Question: I'm trying to get the total & average of some variables based on date. I have fuel data & driving data of several vehicles. Fuel data consist of several dates whereas driving data consist of more dates (Logically you'll only refuel after x trips). My end result would be to get the sum/average driving data based on fuel dates.
Fuel data:
'''
plate = c("AB123", "AB123", "AB123", "AB123", "AC234", "AC234", "AC234", "AC234", "AD345", "AD345")
date = c("2017-09-08", "2017-09-11", "2017-09-13", "2017-09-20", "2017-09-06", "2017-09-08", "2017-09-15", "2017-09-23", "2017-09-10", "2017-09-18")
liter = c(33, 15, 28, 40, 43, 20, 25, 50, 26, 48)
df1 = data.frame(plate, date, liter)
'''
Driving data:
'''
plate = c("AB123", "AB123", "AB123", "AB123", "AB123", "AB123", "AB123", "AB123", "AB123", "AB123", "AB123", "AB123", "AC234", "AC234", "AC234", "AC234", "AC234", "AC234", "AC234", "AC234", "AC234", "AC234", "AC234", "AC234", "AD345", "AD345", "AD345", "AD345", "AD345", "AD345", "AD345", "AD345", "AD345", "AD345", "AD345")
date = c("2017-09-01", "2017-01-05", "2017-09-08", "2017-09-10", "2017-09-11", "2017-09-12", "2017-09-13", "2017-09-16", "2017-09-17", "2017-09-20", "2017-09-22", "2017-09-25", "2017-09-02", "2017-09-03", "2017-09-06", "2017-09-07", "2017-09-08", "2017-09-09", "2017-09-13", "2017-09-15", "2017-09-17", "2017-09-20", "2017-09-23", "2017-09-25", "2017-09-01", "2017-09-04", "2017-09-09", "2017-09-12", "2017-09-15", "2017-09-18", "2017-09-19", "2017-09-20", "2017-09-23", "2017-09-27", "2017-09-30")
mileage = c(50, 64, 45, 70, 58, 41, 22, 15, 90, 48, 52, 48, 29, 65, 70, 46, 88, 71, 40, 51, 38, 91, 74, 61, 41, 33, 59, 81, 72, 65, 43, 81, 20, 49, 39)
accx = c(0, 3, 4, 0, 8, 11, 2, 5, 9, 10, 2, 22, 9, 6, 7, 6, 8, 1, 0, 1, 8, 1, 7, 6, 4, 3, 9, 11, 22, 15, 13, 1, 2, 4, 9)
df2 = data.frame(plate, date, mileage,accx)
'''
Merging both data
'''
df.all = left_join(df2, df1, by.x =c("plate", "date"))
'''
I'd like to get the total mileage(sum) and average accx based on fuel dates. The end result should look like this:

Is there a way to use dplyr to mutate the desired results? FYI I only need the mutated parameters with their plates (result line 1,2,4,6,8,etc isn't needed)
Thanks in advance!
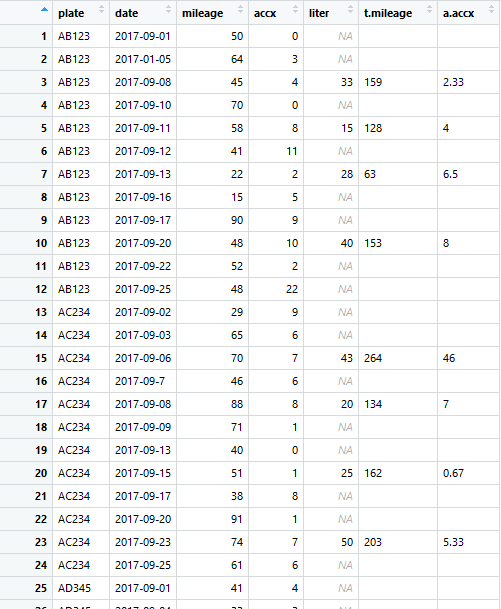
Answer: There might be a more elegant way, but this works:
'''
library(dplyr)
df.all %>%
mutate(date = as.Date(date)) %>%
group_by(plate) %>%
arrange(plate, date) %>%
mutate(t.mileage = cumsum(mileage) * !is.na(liter),
t.accx = cumsum(accx) * !is.na(liter),
n = seq_len(n())) %>%
filter(!is.na(liter)) %>%
mutate(t.mileage.lag = lag(t.mileage),
t.accx.lag = lag(t.accx),
n.lag = lag(n),
t.mileage = ifelse(!is.na(t.mileage.lag), t.mileage - t.mileage.lag, t.mileage),
a.accx = ifelse(!is.na(t.accx.lag), (t.accx - t.accx.lag)/(n - n.lag), t.accx/n)) %>%
select(-t.mileage.lag, -t.accx.lag, -n.lag, -n, -t.accx)
# A tibble: 9 x 7
# Groups: plate [3]
# plate date mileage accx liter t.mileage a.accx
# <chr> <date> <dbl> <dbl> <dbl> <dbl> <dbl>
# 1 AB123 2017-09-08 45 4 33 159 2.<PHONE>
# 2 AB123 2017-09-11 58 8 15 128 4.<PHONE>
# 3 AB123 2017-09-13 22 2 28 63 6.<PHONE>
# 4 AB123 2017-09-20 48 10 40 153 8.<PHONE>
# 5 AC234 2017-09-06 70 7 43 164 7.<PHONE>
# 6 AC234 2017-09-08 88 8 20 134 7.<PHONE>
# 7 AC234 2017-09-15 51 1 25 162 <PHONE>
# 8 AC234 2017-09-23 74 7 50 203 5.<PHONE>
# 9 AD345 2017-09-18 65 15 48 351 10.<PHONE>
'''
Group by plate to only calculate the following per different plate. Then calculate the totale mileage and totale accx with 'cumsum', but only keep the values where we have non-missing liter. Also count how many drives we have with n. Then as we're only interested in the information where we fuel the car we filter by non-missing liter. Using 'lag' subtract the previous total milage and accx from each value (unless there is no previous value, i.e. the lag is 'NA') and then calculate average accx.
# Data
'''
df1 <-
data.frame(plate = c("AB123", "AB123", "AB123", "AB123", "AC234", "AC234", "AC234", "AC234", "AD345", "AD345"),
date = c("2017-09-08", "2017-09-11", "2017-09-13", "2017-09-20", "2017-09-06", "2017-09-08",
"2017-09-15", "2017-09-23", "2017-09-10", "2017-09-18"),
liter = c(33, 15, 28, 40, 43, 20, 25, 50, 26, 48),
stringsAsFactors = F)
df2 <-
data.frame(plate = c("AB123", "AB123", "AB123", "AB123", "AB123", "AB123", "AB123", "AB123", "AB123", "AB123", "AB123", "AB123", "AC234", "AC234", "AC234", "AC234", "AC234", "AC234", "AC234", "AC234", "AC234", "AC234", "AC234", "AC234", "AD345", "AD345", "AD345", "AD345", "AD345", "AD345", "AD345", "AD345", "AD345", "AD345", "AD345"),
date = c("2017-09-01", "2017-01-05", "2017-09-08", "2017-09-10", "2017-09-11", "2017-09-12", "2017-09-13", "2017-09-16", "2017-09-17", "2017-09-20", "2017-09-22", "2017-09-25", "2017-09-02", "2017-09-03", "2017-09-06", "2017-09-07", "2017-09-08", "2017-09-09", "2017-09-13", "2017-09-15", "2017-09-17", "2017-09-20", "2017-09-23", "2017-09-25", "2017-09-01", "2017-09-04", "2017-09-09", "2017-09-12", "2017-09-15", "2017-09-18", "2017-09-19", "2017-09-20", "2017-09-23", "2017-09-27", "2017-09-30"),
mileage = c(50, 64, 45, 70, 58, 41, 22, 15, 90, 48, 52, 48, 29, 65, 70, 46, 88, 71, 40, 51, 38, 91, 74, 61, 41, 33, 59, 81, 72, 65, 43, 81, 20, 49, 39),
accx = c(0, 3, 4, 0, 8, 11, 2, 5, 9, 10, 2, 22, 9, 6, 7, 6, 8, 1, 0, 1, 8, 1, 7, 6, 4, 3, 9, 11, 22, 15, 13, 1, 2, 4, 9),
stringsAsFactors = F)
df.all <- left_join(df2, df1, by = c("plate", "date"))
'''